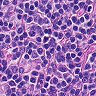
Metastatic tissue present: no